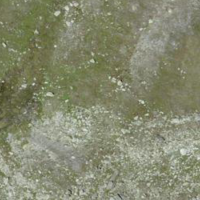
EUNIS habitat code: 48
Species observed at this site:
Silene acaulis